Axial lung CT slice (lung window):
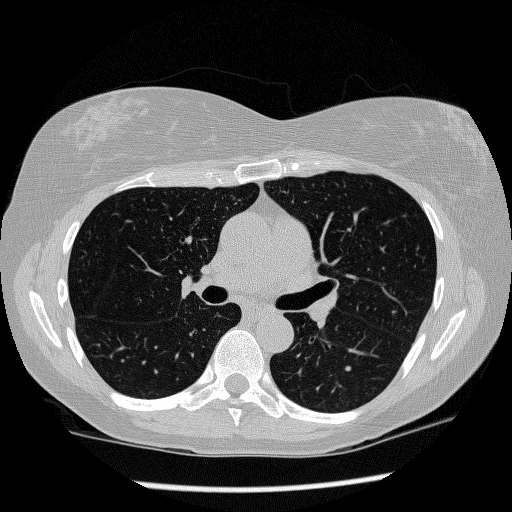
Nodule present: no